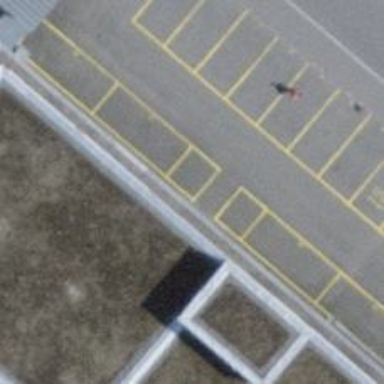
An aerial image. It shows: Charging station.